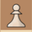
Piece: wP